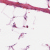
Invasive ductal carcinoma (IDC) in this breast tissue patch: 0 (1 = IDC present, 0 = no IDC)